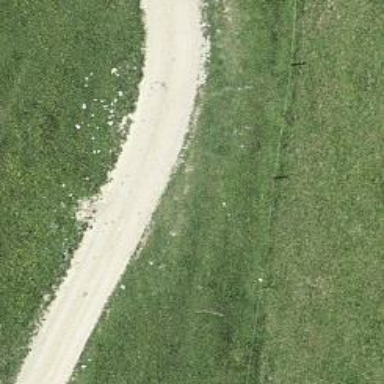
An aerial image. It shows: Track with grade 3 surface.